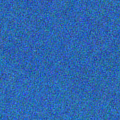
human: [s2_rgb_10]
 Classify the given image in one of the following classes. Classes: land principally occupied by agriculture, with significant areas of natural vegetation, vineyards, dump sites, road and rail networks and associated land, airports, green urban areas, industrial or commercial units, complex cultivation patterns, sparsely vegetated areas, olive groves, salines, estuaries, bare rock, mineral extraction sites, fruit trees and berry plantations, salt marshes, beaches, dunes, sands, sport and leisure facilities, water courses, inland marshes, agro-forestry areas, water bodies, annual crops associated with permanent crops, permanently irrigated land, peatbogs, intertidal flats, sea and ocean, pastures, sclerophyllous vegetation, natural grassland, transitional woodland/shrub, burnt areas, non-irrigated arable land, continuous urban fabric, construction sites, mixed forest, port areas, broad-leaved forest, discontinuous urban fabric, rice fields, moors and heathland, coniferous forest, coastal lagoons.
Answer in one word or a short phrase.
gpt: sea and ocean